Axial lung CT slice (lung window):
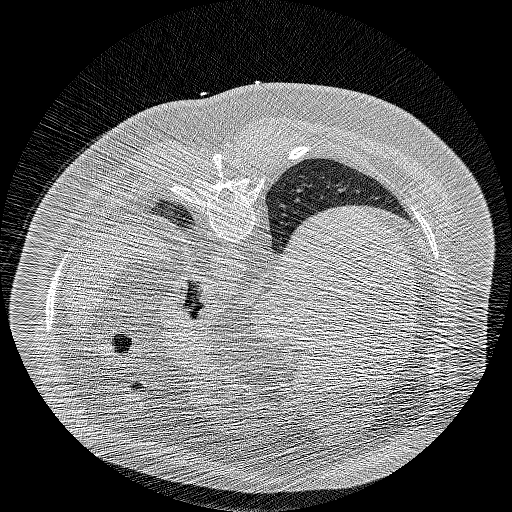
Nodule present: no